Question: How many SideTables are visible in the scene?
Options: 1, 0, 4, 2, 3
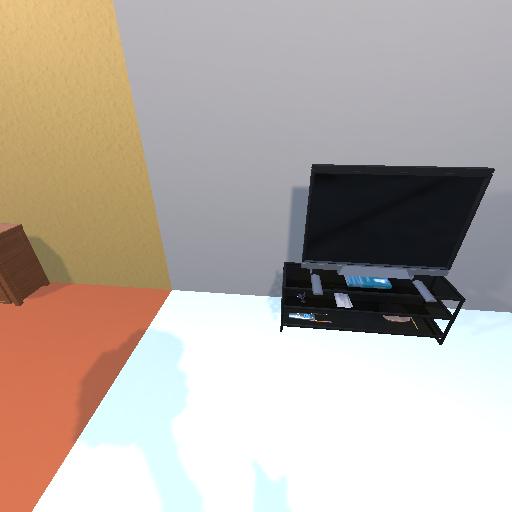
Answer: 1